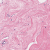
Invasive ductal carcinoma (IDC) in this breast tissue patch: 0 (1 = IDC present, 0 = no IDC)